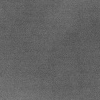
Atmospheric dust classification: dusty